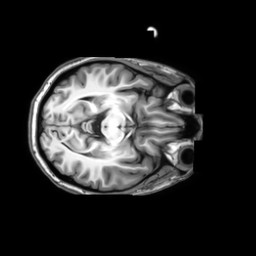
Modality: T1w
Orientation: axial
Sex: female
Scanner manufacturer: philips
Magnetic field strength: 3 T
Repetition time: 0.01231 s
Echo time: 0.00348 s